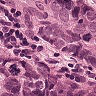
Metastatic tissue present: yes